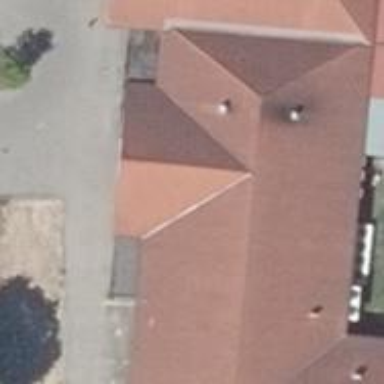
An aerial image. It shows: Supermarket building.